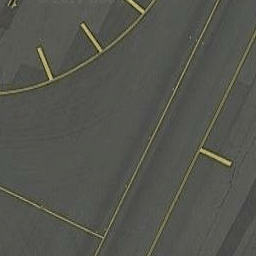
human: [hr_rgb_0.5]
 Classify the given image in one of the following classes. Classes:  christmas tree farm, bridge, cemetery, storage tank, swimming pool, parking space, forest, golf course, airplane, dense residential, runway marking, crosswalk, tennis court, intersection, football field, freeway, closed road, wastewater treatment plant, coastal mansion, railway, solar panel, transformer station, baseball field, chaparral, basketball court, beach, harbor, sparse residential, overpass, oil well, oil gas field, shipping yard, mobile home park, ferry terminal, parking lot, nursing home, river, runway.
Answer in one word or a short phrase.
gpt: runway marking